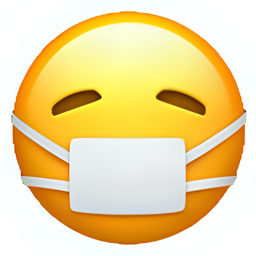
Name: face with medical mask
Emoji: 😷
Group: Smileys & Emotion
Sub-group: face-unwell